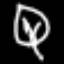
Label: leaf